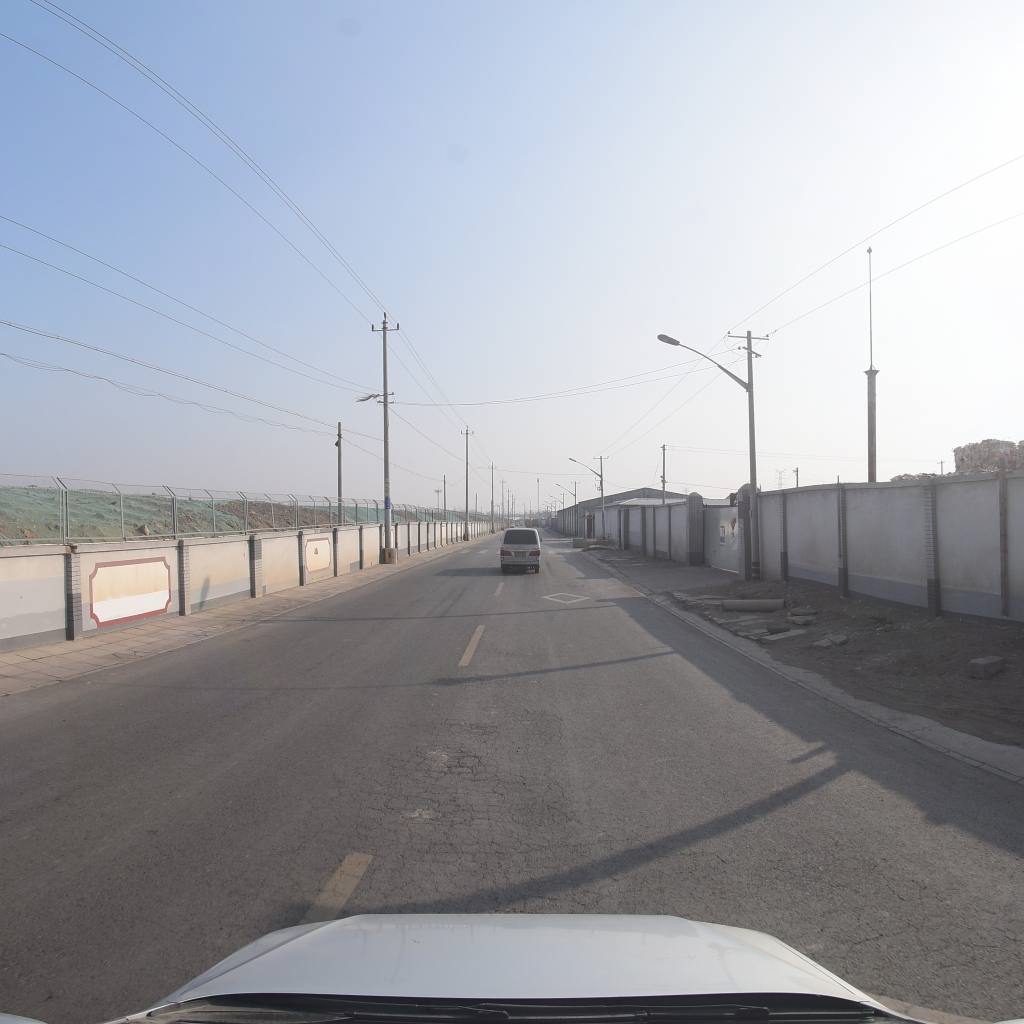
Region: Fengtai
Road damage annotations: alligator crack